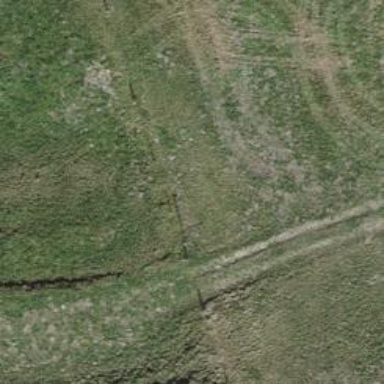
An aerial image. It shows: Grassy path.